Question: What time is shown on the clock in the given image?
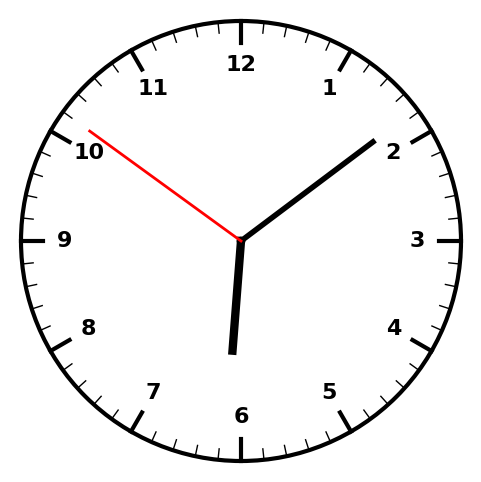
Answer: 06:08:51